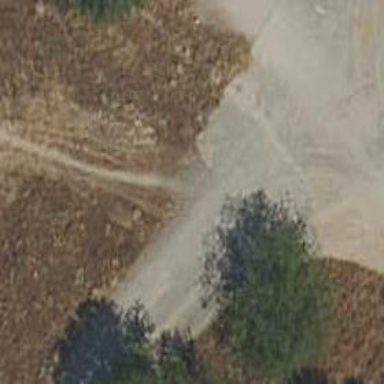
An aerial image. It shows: Unclassified road with gravel surface.